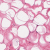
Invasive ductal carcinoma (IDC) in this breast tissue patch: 0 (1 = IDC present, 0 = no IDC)